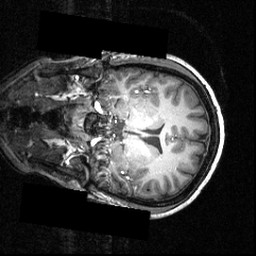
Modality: T1w
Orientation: coronal
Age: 16
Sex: female
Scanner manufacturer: siemens
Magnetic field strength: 3.951 T
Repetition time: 1.5 s
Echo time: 0.00335 s